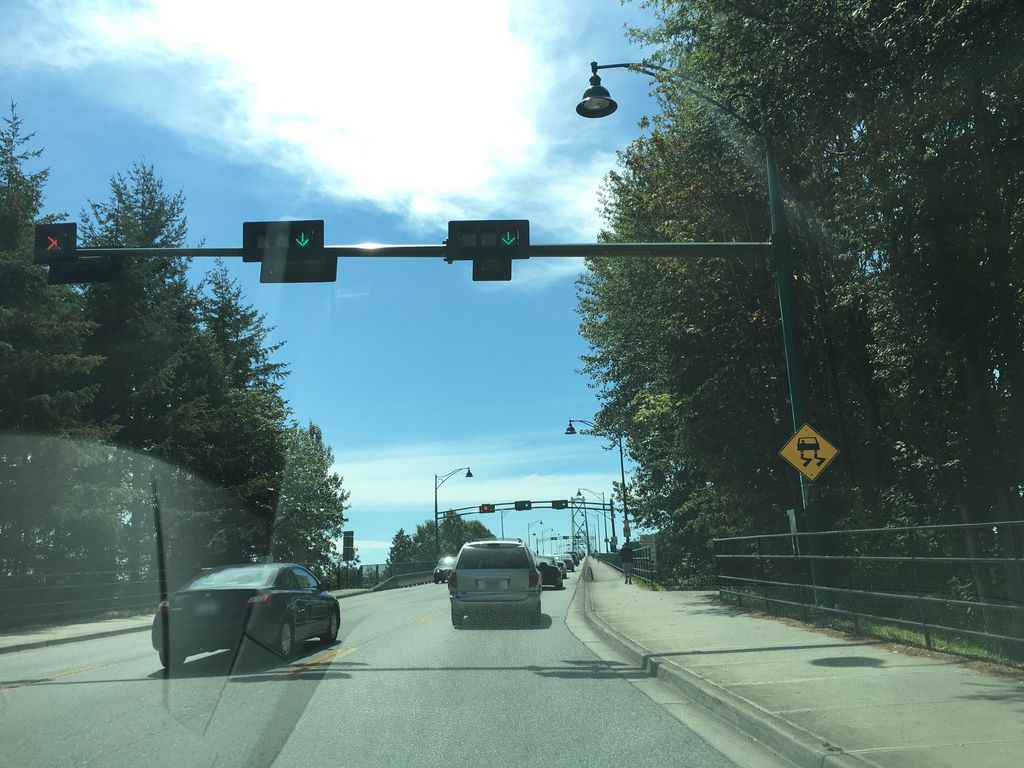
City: vancouver